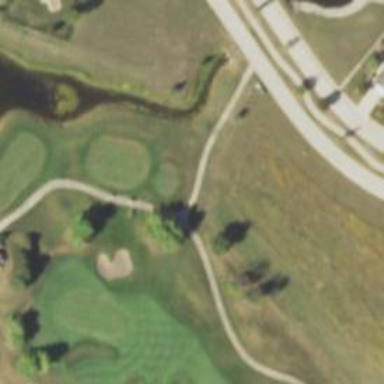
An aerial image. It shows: Path designated for golf carts.